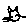
Label: cat